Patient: sex M, age 62
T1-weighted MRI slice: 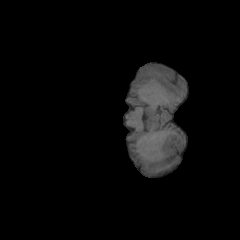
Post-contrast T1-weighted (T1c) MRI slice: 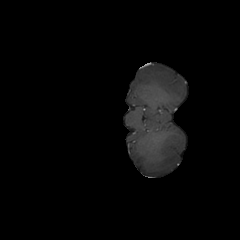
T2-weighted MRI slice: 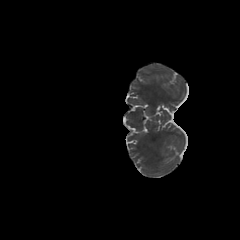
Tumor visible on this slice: no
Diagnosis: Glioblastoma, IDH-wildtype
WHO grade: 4